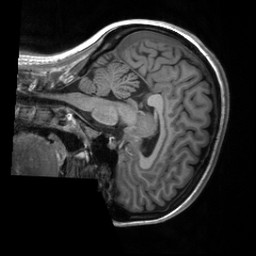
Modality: T1w
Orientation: sagittal
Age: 23
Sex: female
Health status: healthy
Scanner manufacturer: siemens
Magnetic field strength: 3 T
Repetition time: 2 s
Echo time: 0.00232 s